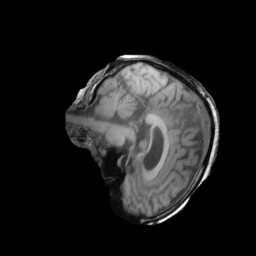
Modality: T1w
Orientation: sagittal
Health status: ill
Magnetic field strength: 3 T